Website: macys
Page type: account-dashboard
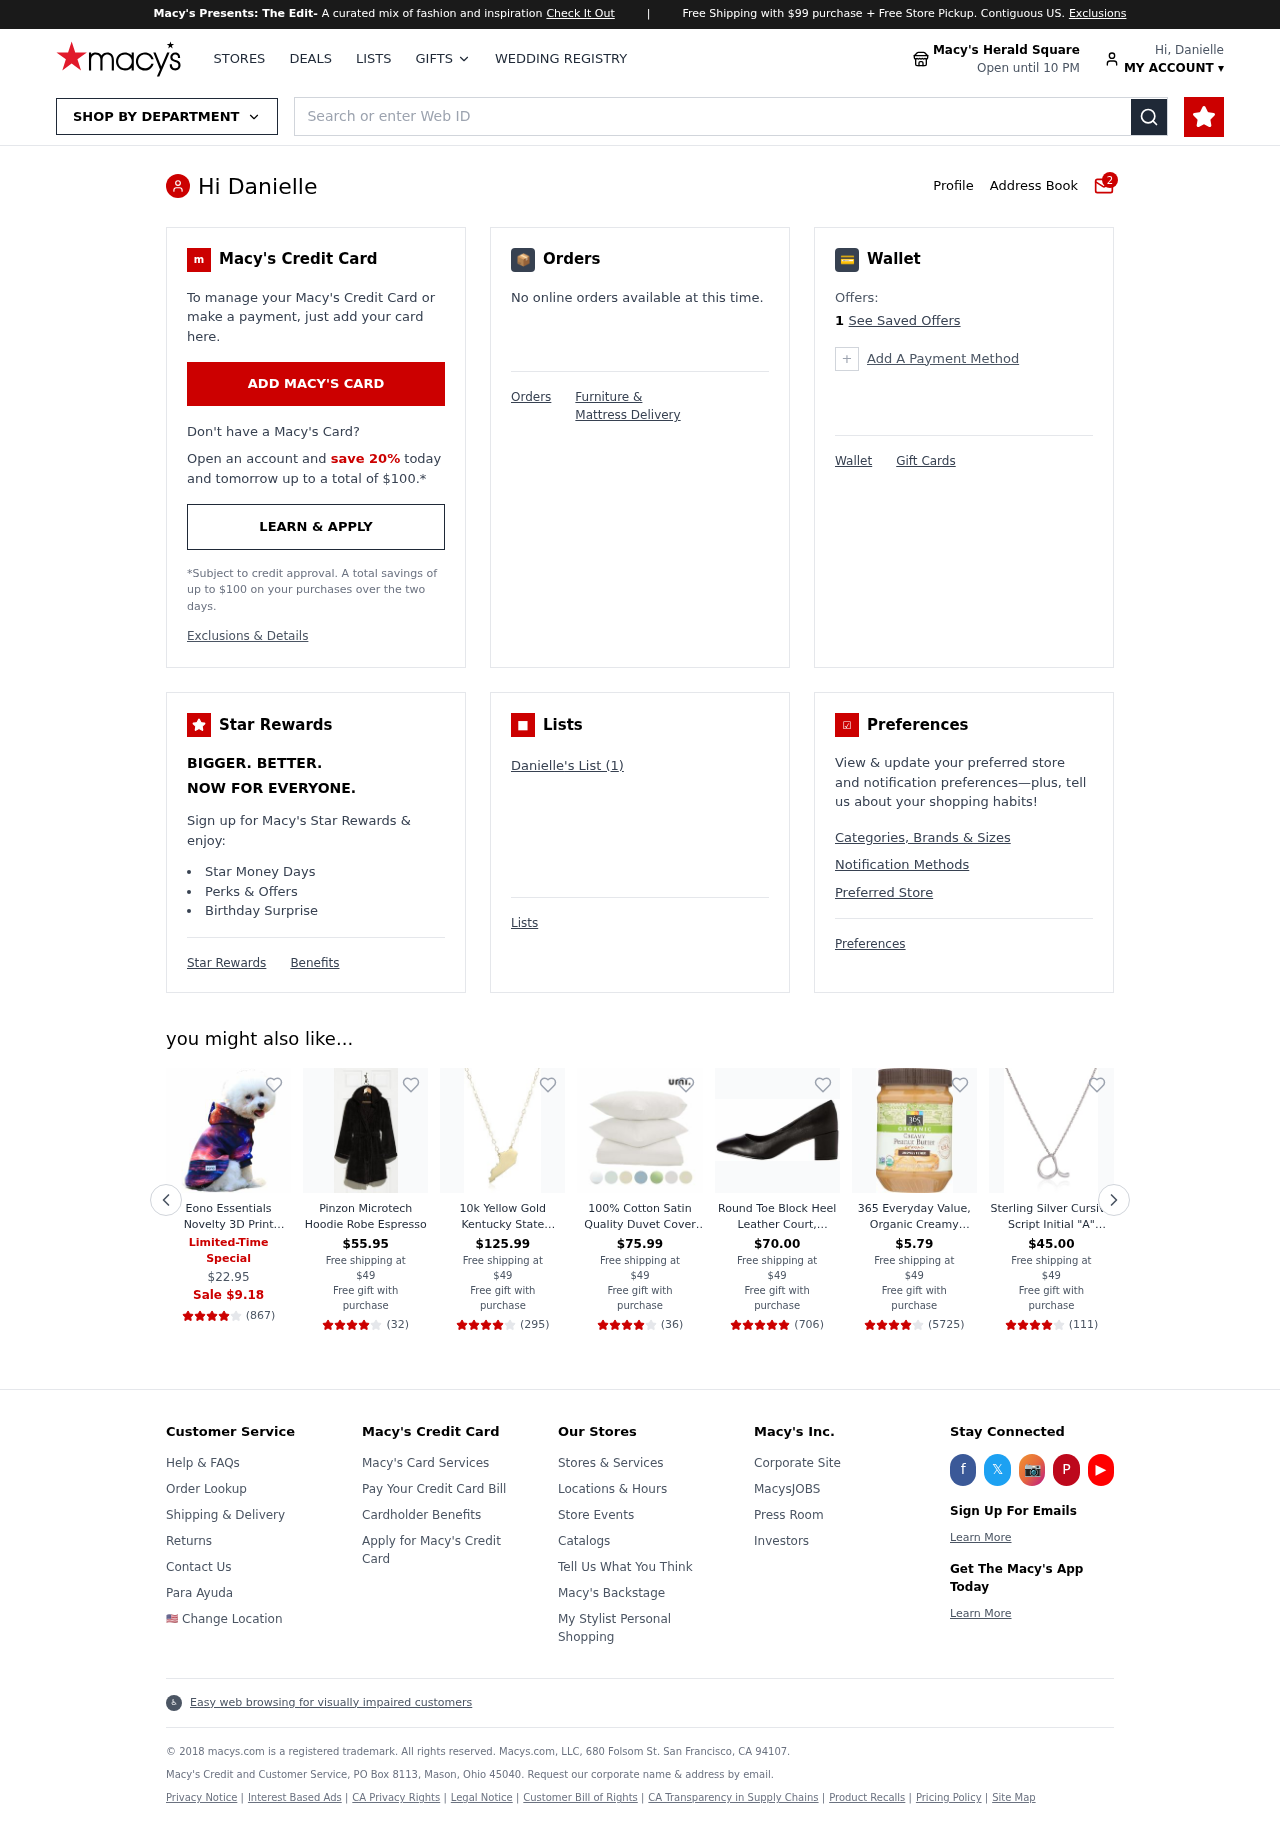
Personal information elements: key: PII_FIRSTNAME
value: Danielle
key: PII_LOCATION1_NAME
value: Macy's Herald Square
Product elements: key: PRODUCT1_NAME
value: Eono Essentials Novelty 3D Print Starry Sky Basic Dog Hoodie Polyester Pet Sweatshirt for Small Medi
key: PRODUCT1_NUM_RATINGS
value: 867
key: PRODUCT1_PRICE
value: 22.95
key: PRODUCT1_RATING
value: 4.4
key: PRODUCT2_NAME
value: Pinzon Microtech Hoodie Robe Espresso
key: PRODUCT2_NUM_RATINGS
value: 32
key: PRODUCT2_PRICE
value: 55.95
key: PRODUCT2_RATING
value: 4.2
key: PRODUCT3_NAME
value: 10k Yellow Gold Kentucky State Pendant Necklace, 16"+2" Extender
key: PRODUCT3_NUM_RATINGS
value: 295
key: PRODUCT3_PRICE
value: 125.99
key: PRODUCT3_RATING
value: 4.1
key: PRODUCT4_NAME
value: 100% Cotton Satin Quality Duvet Cover Set (Double, Oyster)
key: PRODUCT4_NUM_RATINGS
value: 36
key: PRODUCT4_PRICE
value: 75.99
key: PRODUCT4_RATING
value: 4.1
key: PRODUCT5_NAME
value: Round Toe Block Heel Leather Court, Women’s Closed-Toe Pumps
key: PRODUCT5_NUM_RATINGS
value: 706
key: PRODUCT5_PRICE
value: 70
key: PRODUCT5_RATING
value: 4.8
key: PRODUCT6_NAME
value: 365 Everyday Value, Organic Creamy Peanut Butter, Unsweetened, 28 oz
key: PRODUCT6_NUM_RATINGS
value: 5725
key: PRODUCT6_PRICE
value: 5.79
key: PRODUCT6_RATING
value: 4
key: PRODUCT7_NAME
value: Sterling Silver Cursive Script Initial "A" Pendant Necklace, 18"
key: PRODUCT7_NUM_RATINGS
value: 111
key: PRODUCT7_PRICE
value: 45
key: PRODUCT7_RATING
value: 4.2
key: PRODUCT1_SALE_PRICE
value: Sale $9.18
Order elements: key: ORDER_FREE_SHIPPING_MIN
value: $99
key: ORDER_STORE_HOURS
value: Open until 10 PM
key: ORDER_NUM_MESSAGES
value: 2
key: ORDER_DISCOUNT_PERCENT
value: save 20%
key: ORDER_MAX_SAVINGS
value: $100
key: ORDER_MAX_SAVINGS2
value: $100
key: ORDER_NUM_OFFERS
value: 1
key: ORDER_NUM_LIST_ITEMS
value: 1
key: ORDER_FREE_SHIPPING_THRESHOLD
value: $49
Search elements: key: HEADER_SEARCH
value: Search or enter Web ID